Aerial crown-view tile of a tropical tree (Barro Colorado Island, Panama), acquired 20250217:
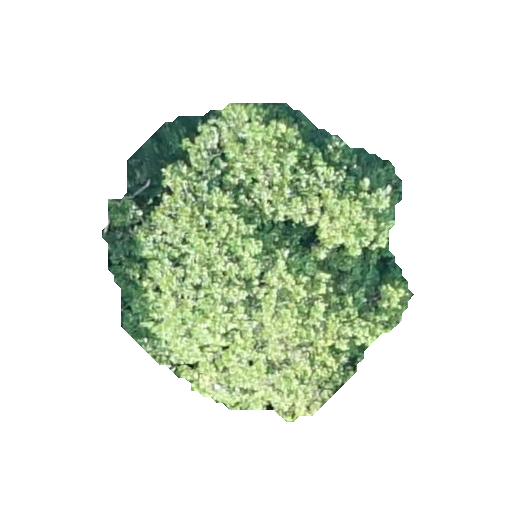
Species: Simarouba amara
GBIF accepted scientific name: Simarouba amara
Crown area: 104.739 m²